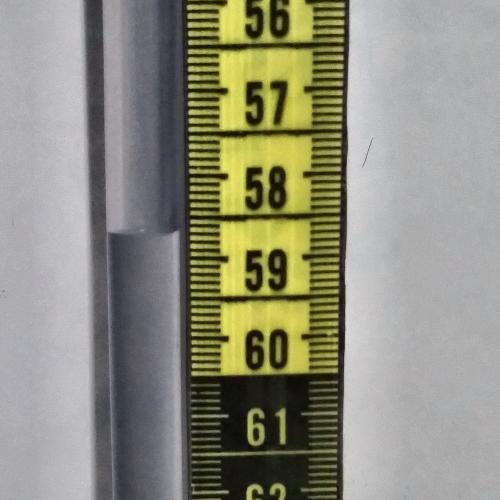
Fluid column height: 58.7 cm